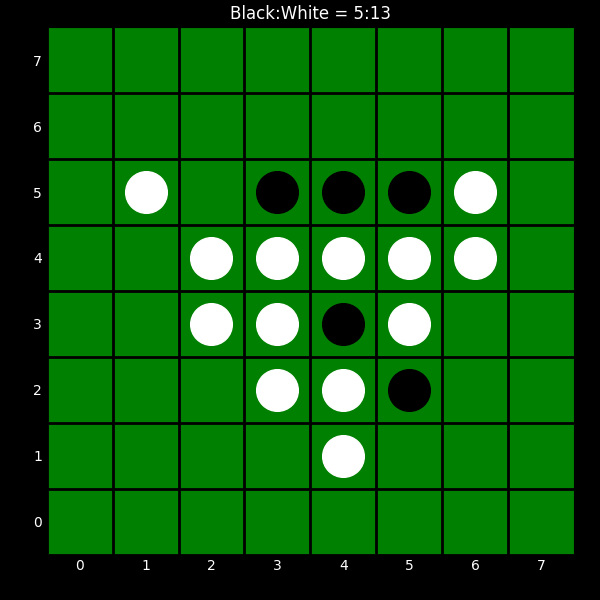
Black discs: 5
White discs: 13